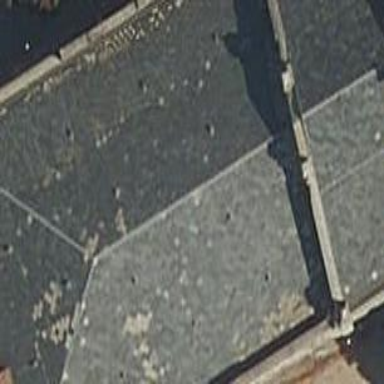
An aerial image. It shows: Building with hipped roof.